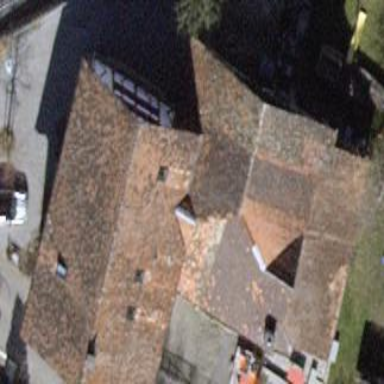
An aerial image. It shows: Detached building with gabled roof.